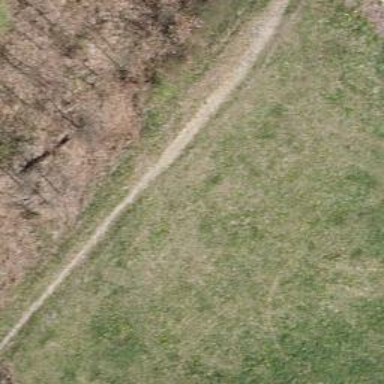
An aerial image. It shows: Path with tracktype grade4.